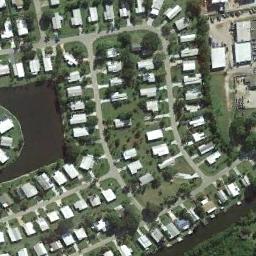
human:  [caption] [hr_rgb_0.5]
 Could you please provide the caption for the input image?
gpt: There are many buildings in the mobile home park .

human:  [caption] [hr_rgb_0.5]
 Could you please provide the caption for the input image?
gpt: There are three rows of mobile homes .

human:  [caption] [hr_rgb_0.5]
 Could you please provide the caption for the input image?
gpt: The mobile home park has lots of neatly arranged mobile homes, Some trees and a lake .

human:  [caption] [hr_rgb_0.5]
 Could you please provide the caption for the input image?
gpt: The mobile home park is on the grass next to some trees .

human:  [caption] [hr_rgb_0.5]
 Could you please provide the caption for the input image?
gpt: There are many white buildings beside a lake in the mobile home park .